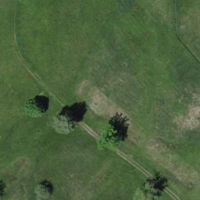
EUNIS habitat code: 16
Species observed at this site:
Pimpinella major
Plantago media
Lysimachia vulgaris